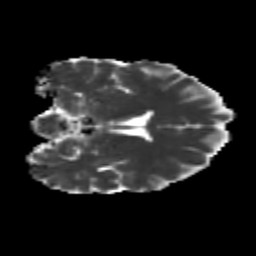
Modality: MD
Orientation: coronal
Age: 24
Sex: male
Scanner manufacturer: siemens
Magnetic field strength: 3 T
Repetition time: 3.5 s
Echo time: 0.104 s